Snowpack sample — Rabbit Ears Pass, Jackson County, Colorado, USA (12/17/25, 1:08 PM MST)
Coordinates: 40.387, -106.625
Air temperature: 34 °F
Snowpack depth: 46 cm
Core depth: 10 cm
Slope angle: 6°, slope face: 165°
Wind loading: medium
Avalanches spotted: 0
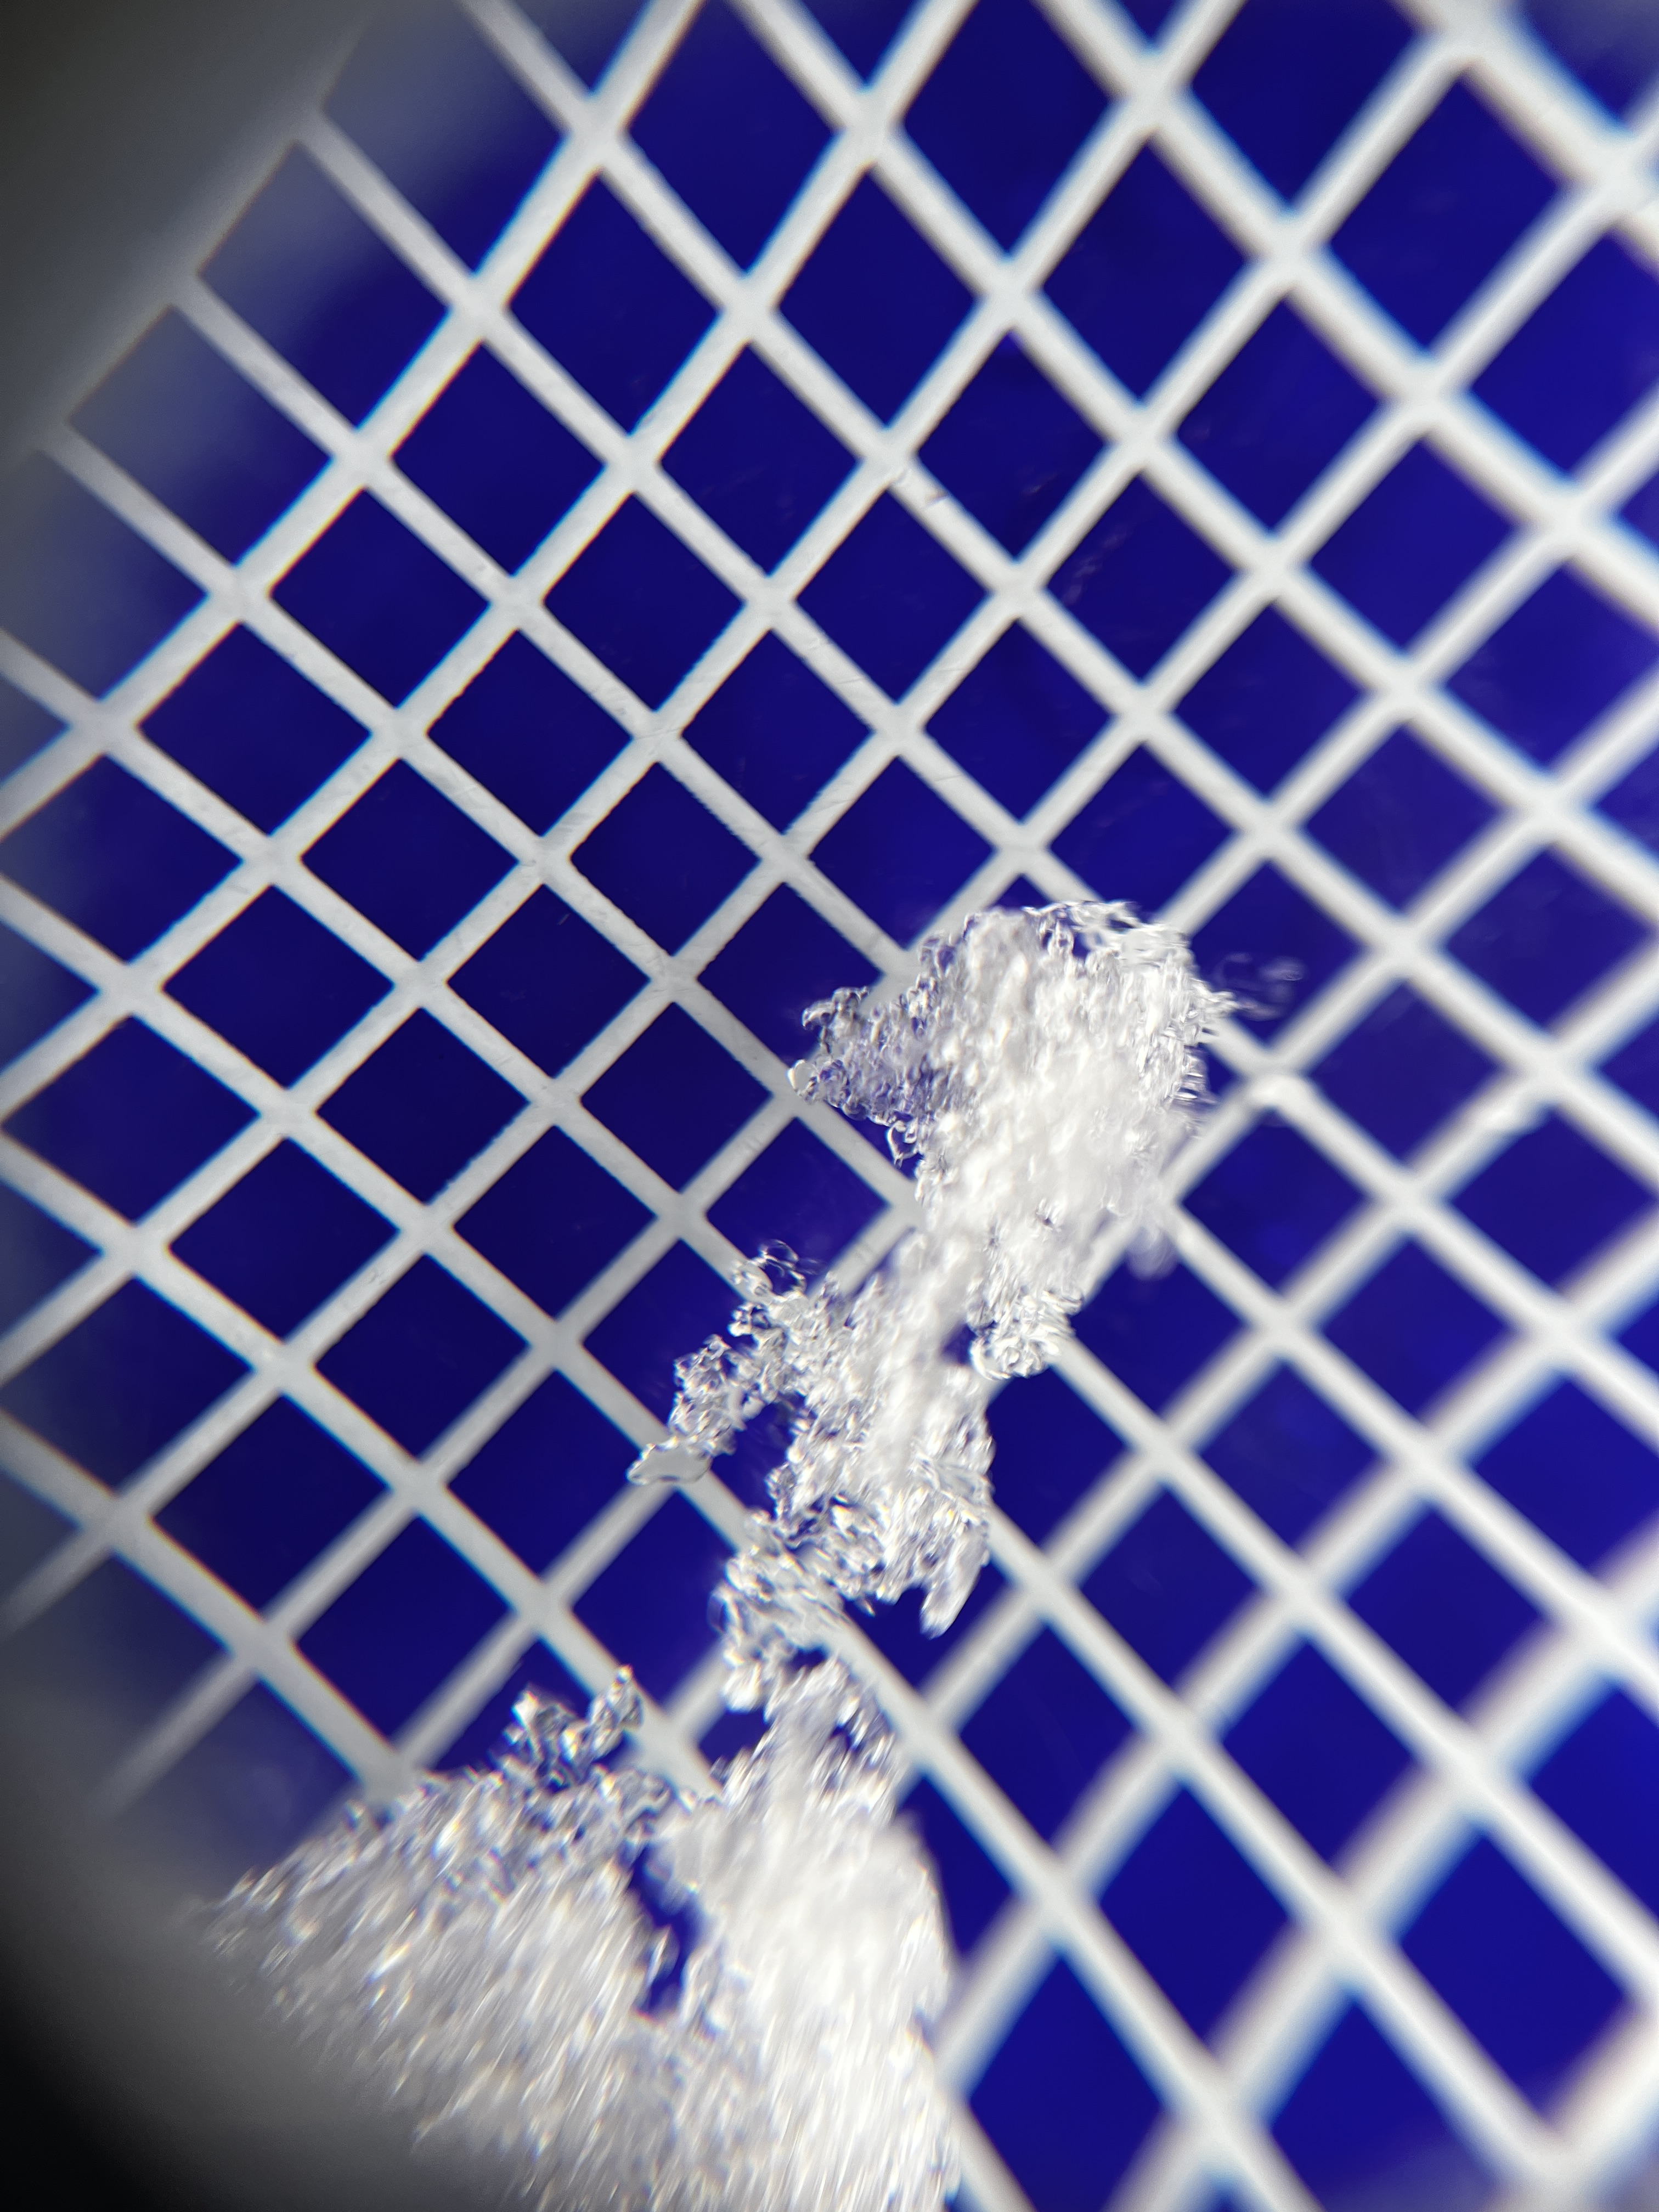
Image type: magnified_profile
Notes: No avalanches spotted nearby, although collected in a meadowy area with minimal risk on this face of the pass.